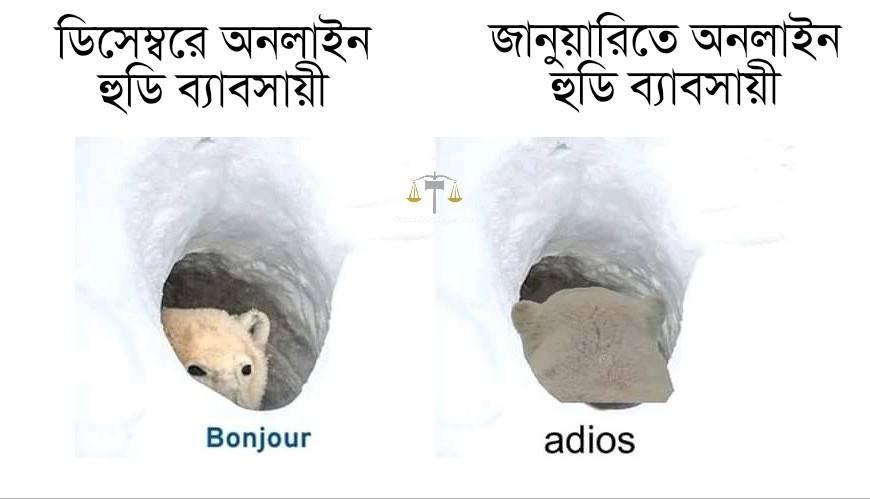
Caption: ডিসেম্বরে অনলাইন হুডি ব্যবসায়ী     Bonjour   জানুয়ারিতে অনলাইন হুডি ব্যবসায়ী      adios
Label: non-hate